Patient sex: F
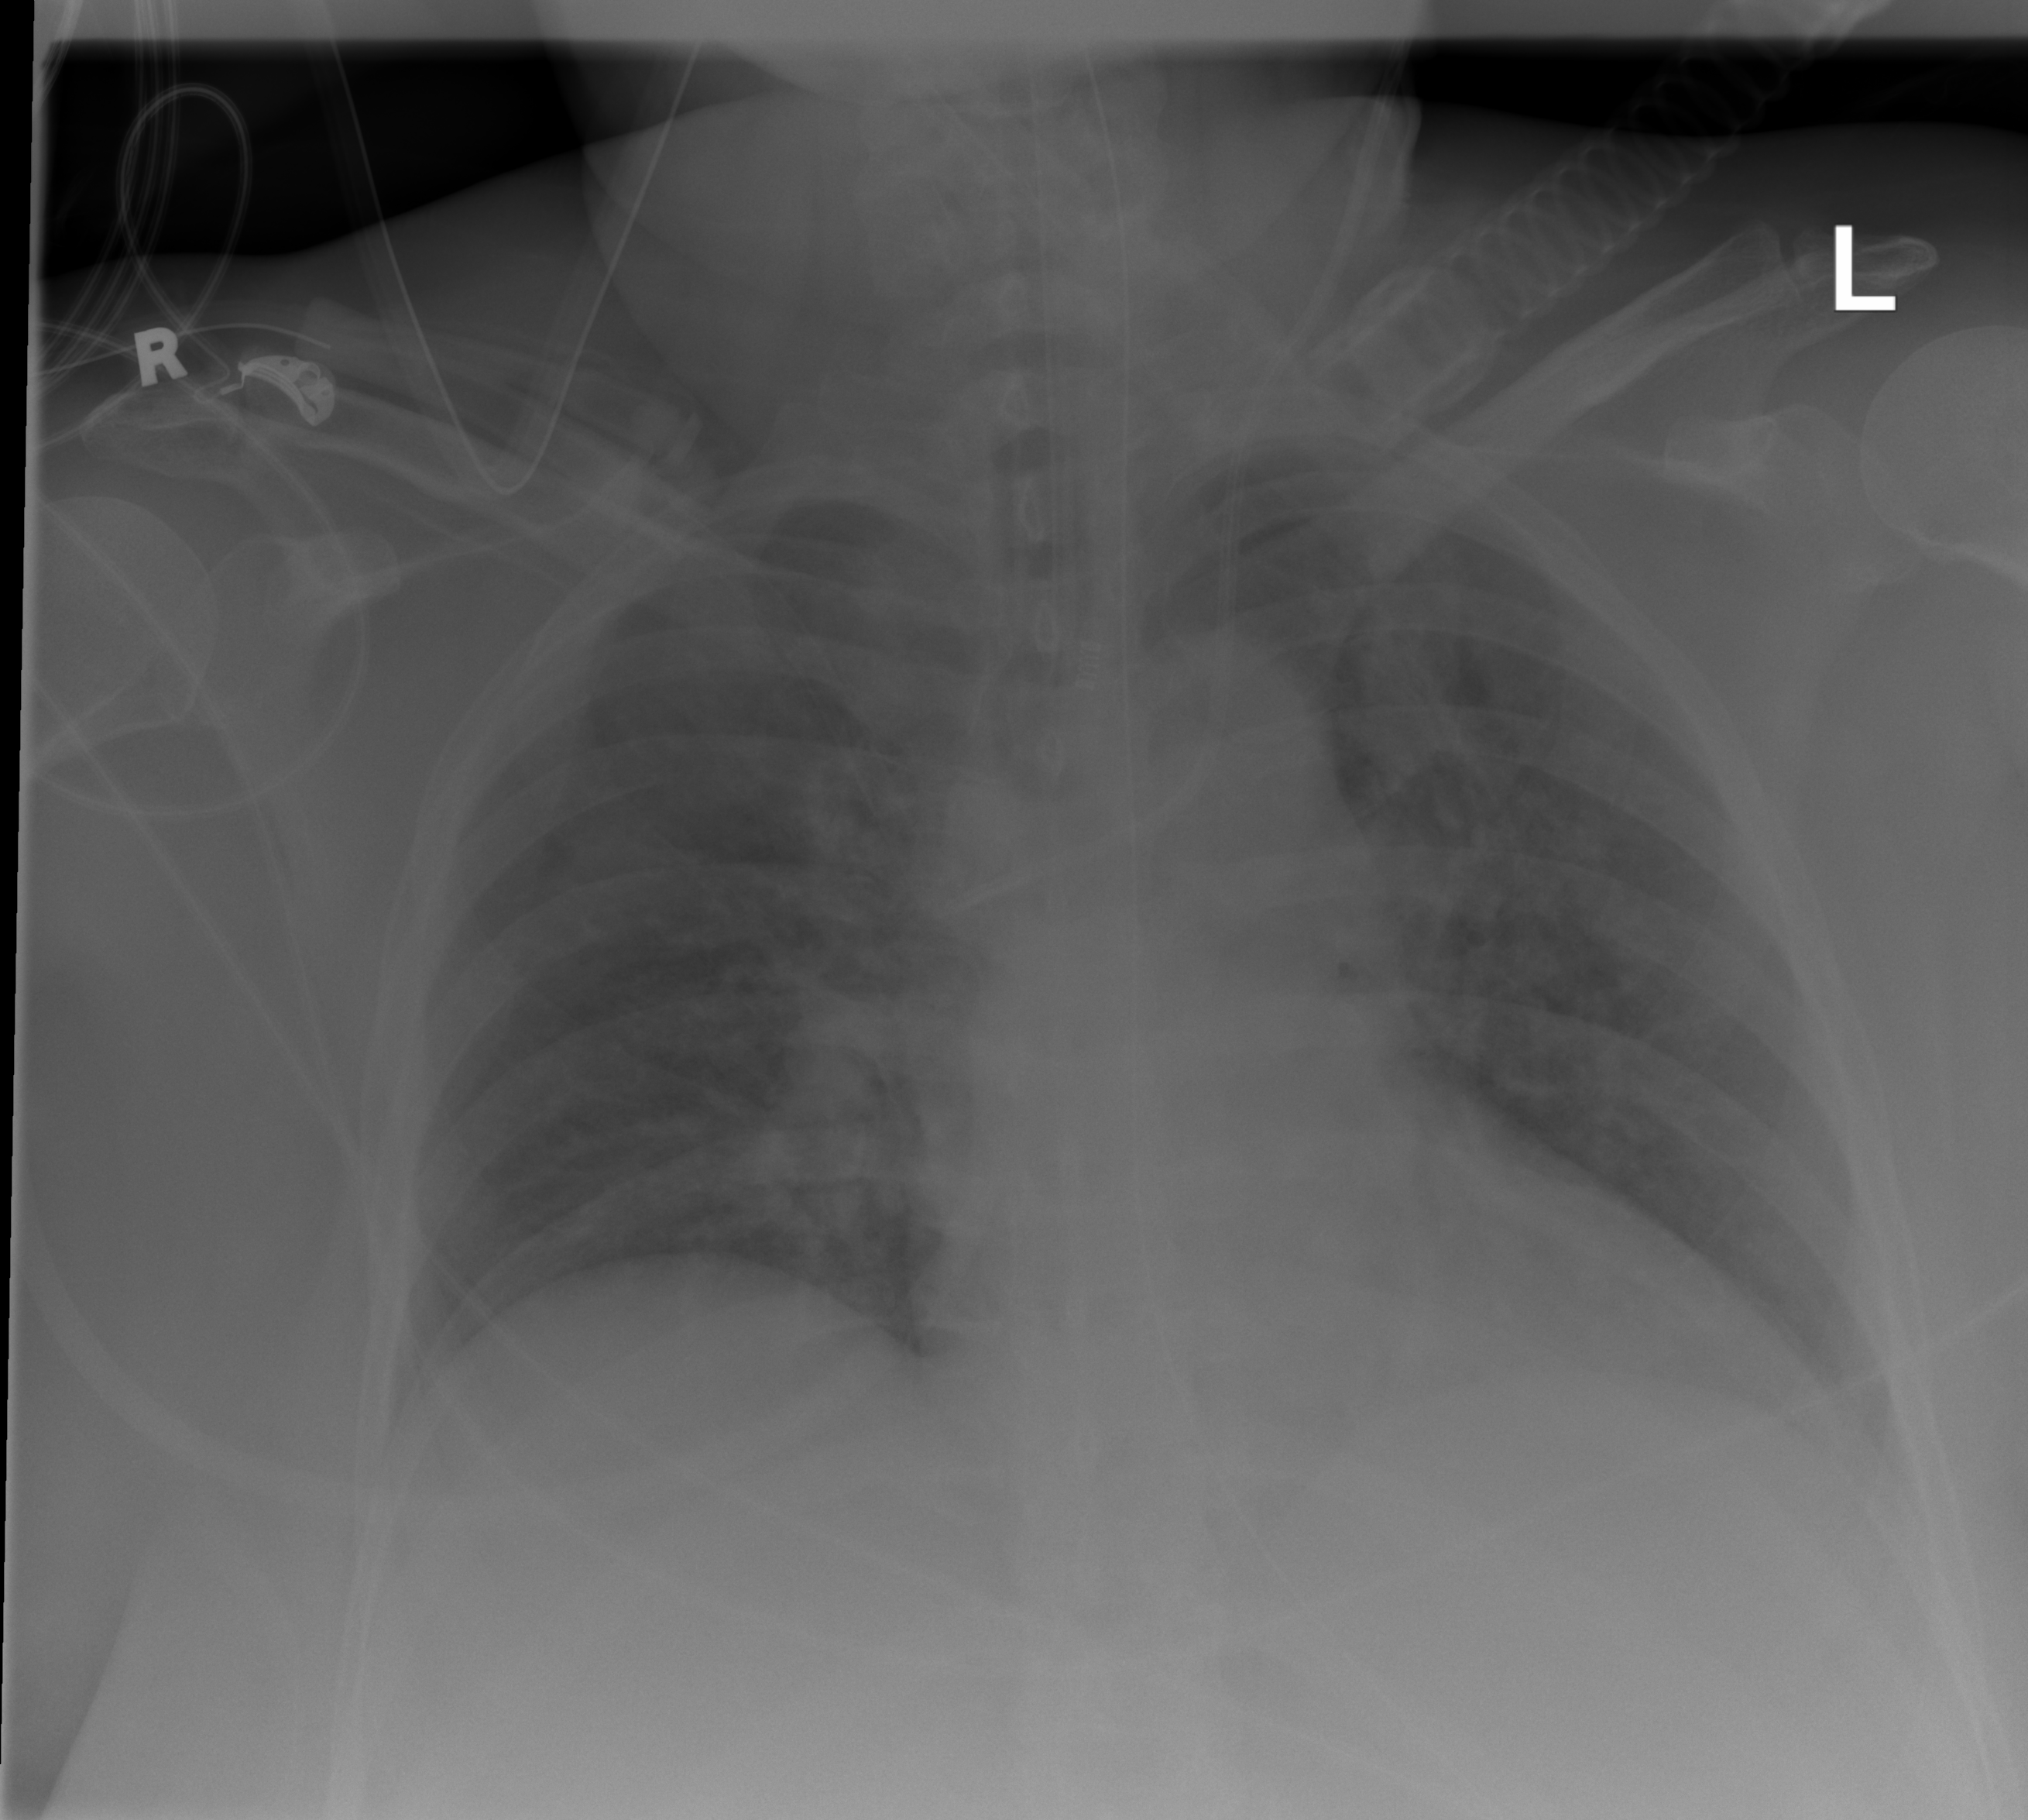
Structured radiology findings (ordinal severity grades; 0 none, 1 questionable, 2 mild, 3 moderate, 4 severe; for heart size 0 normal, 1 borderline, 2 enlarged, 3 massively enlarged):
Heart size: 2
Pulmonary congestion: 2
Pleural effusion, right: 0
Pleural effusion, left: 0
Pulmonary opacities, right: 0
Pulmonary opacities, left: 0
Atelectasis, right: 0
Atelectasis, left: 0